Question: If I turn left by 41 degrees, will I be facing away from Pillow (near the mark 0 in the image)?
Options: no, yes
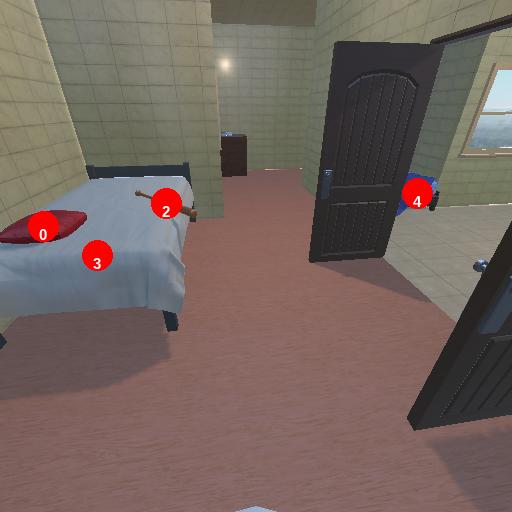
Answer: no